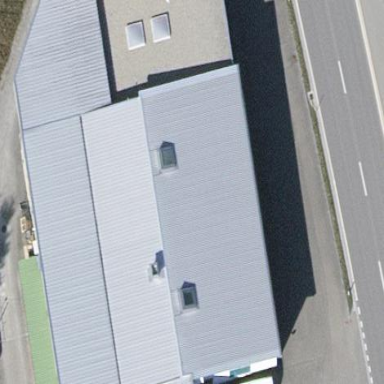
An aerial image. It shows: Flat-roofed building.